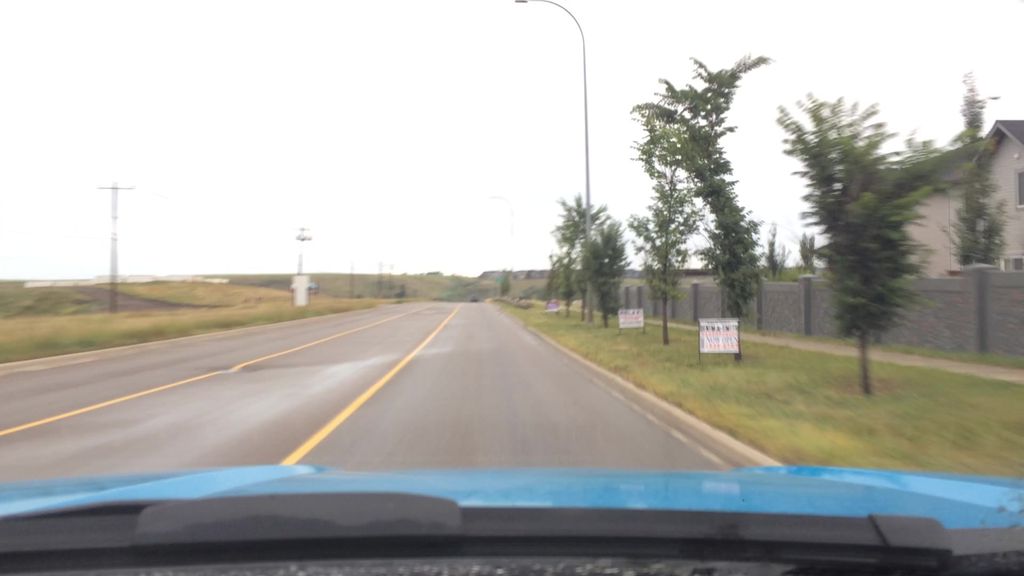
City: calgary